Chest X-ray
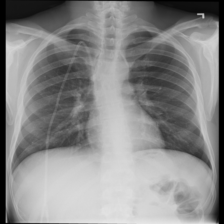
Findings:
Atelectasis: negative
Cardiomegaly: negative
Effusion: negative
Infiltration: positive
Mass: negative
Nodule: negative
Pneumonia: negative
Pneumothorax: negative
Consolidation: negative
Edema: negative
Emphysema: negative
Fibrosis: negative
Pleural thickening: negative
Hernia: negative